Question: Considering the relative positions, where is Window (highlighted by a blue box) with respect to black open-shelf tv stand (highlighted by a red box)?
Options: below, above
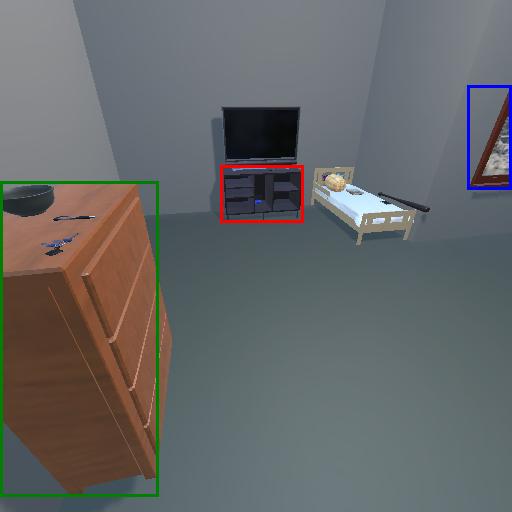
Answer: below